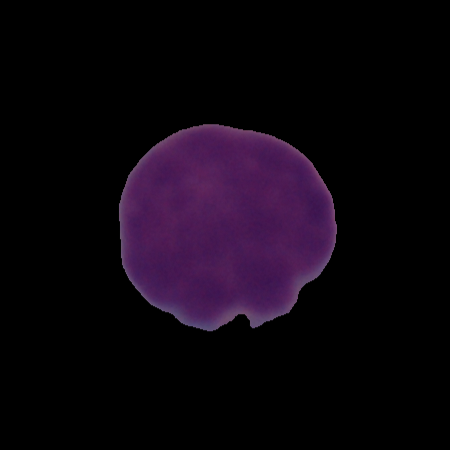
Label: cancer